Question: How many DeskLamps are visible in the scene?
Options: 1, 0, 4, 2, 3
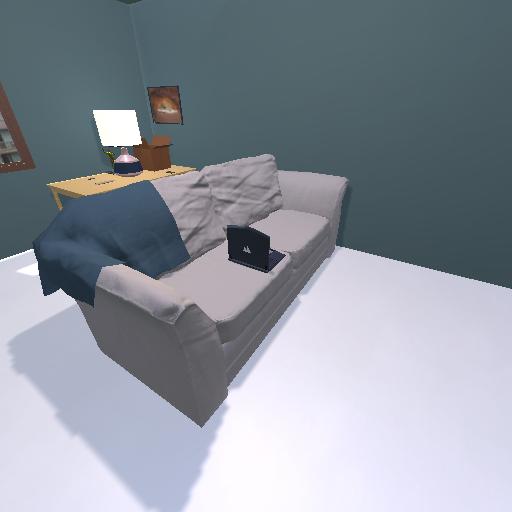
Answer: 1